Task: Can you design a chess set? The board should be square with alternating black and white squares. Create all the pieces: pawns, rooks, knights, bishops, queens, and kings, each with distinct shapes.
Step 2133:
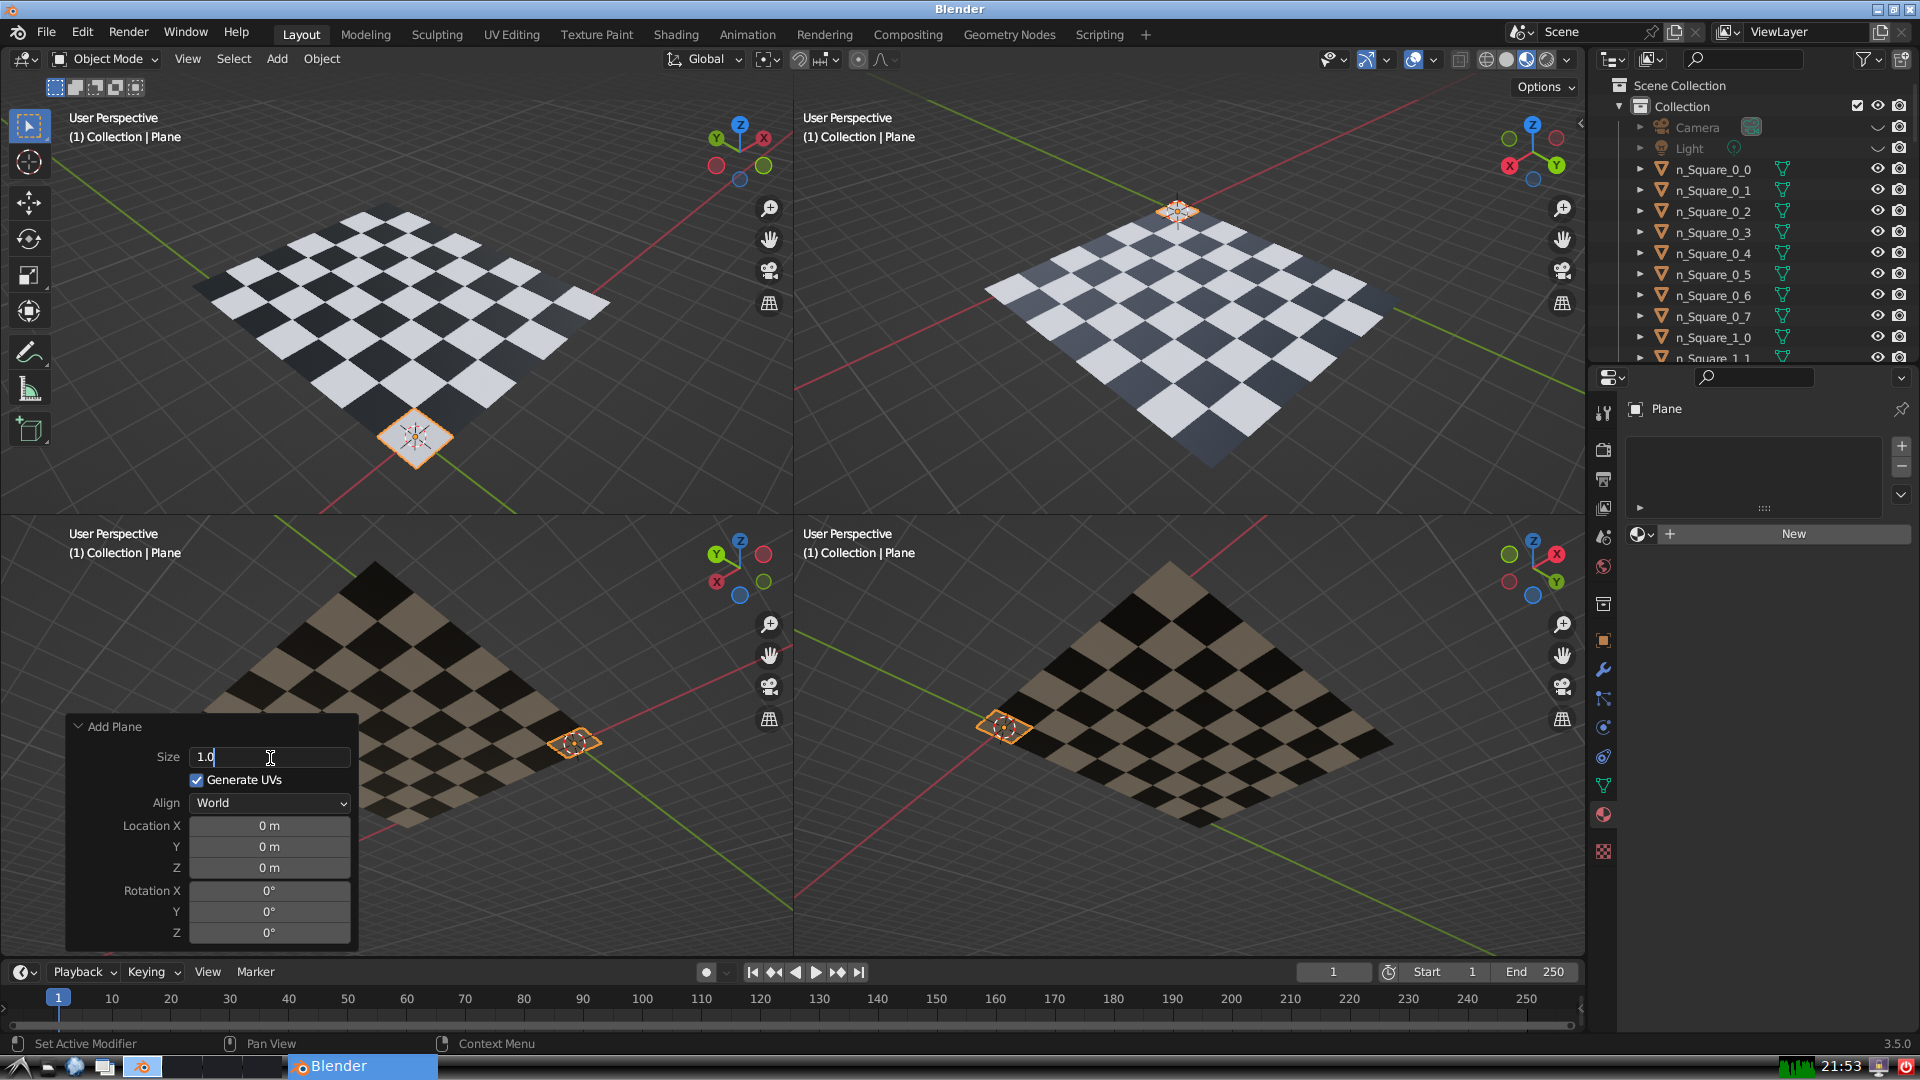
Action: {"key_press": ['Return']}